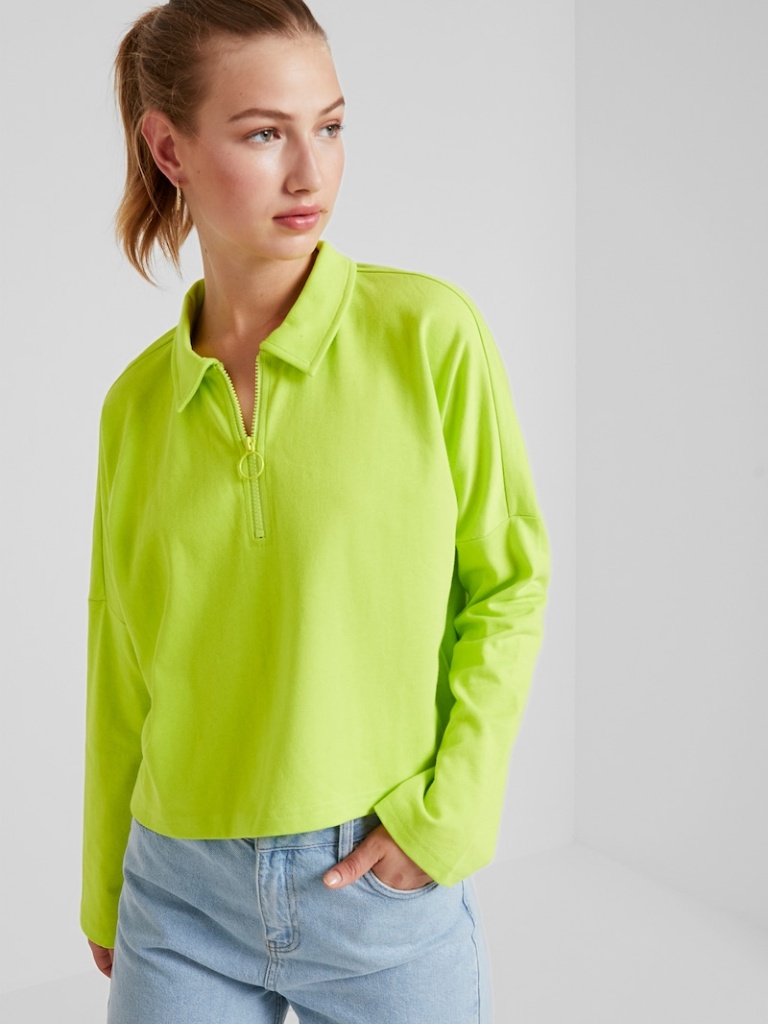
cotton relaxed a long-sleeved with the sleeves down waist length Untucked polo sweater